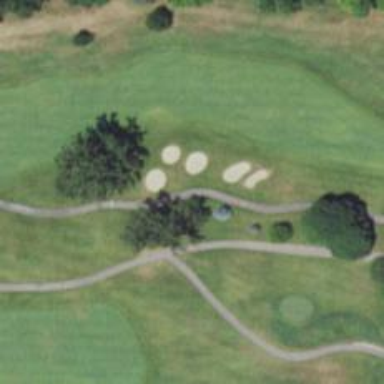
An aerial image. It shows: Path designated for golf carts.